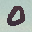
Label: 0